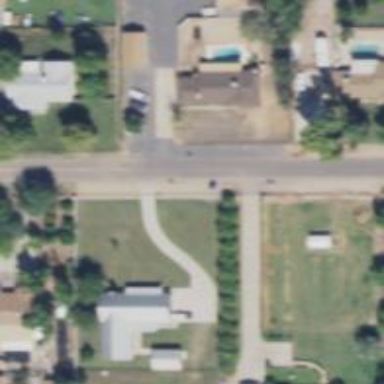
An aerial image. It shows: Driveway leading to service road.